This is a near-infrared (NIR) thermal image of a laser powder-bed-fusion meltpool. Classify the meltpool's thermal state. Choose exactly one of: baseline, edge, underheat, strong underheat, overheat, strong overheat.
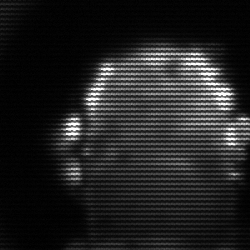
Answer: baseline